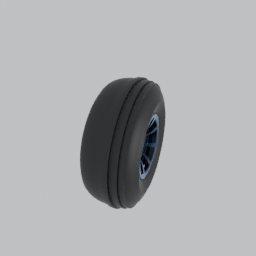
Label: mechanical